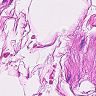
Metastatic tissue present: no